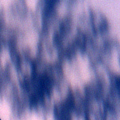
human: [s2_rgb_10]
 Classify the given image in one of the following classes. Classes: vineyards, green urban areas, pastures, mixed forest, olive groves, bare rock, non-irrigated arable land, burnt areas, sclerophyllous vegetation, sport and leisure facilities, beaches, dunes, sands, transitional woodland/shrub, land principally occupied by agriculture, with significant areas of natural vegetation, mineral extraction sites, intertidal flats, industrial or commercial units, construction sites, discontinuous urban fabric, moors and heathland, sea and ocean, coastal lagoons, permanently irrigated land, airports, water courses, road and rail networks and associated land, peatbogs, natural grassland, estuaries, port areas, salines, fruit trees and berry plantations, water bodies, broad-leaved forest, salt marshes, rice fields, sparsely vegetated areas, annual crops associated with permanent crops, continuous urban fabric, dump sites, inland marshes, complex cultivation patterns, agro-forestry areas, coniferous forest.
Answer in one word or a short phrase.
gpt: water bodies